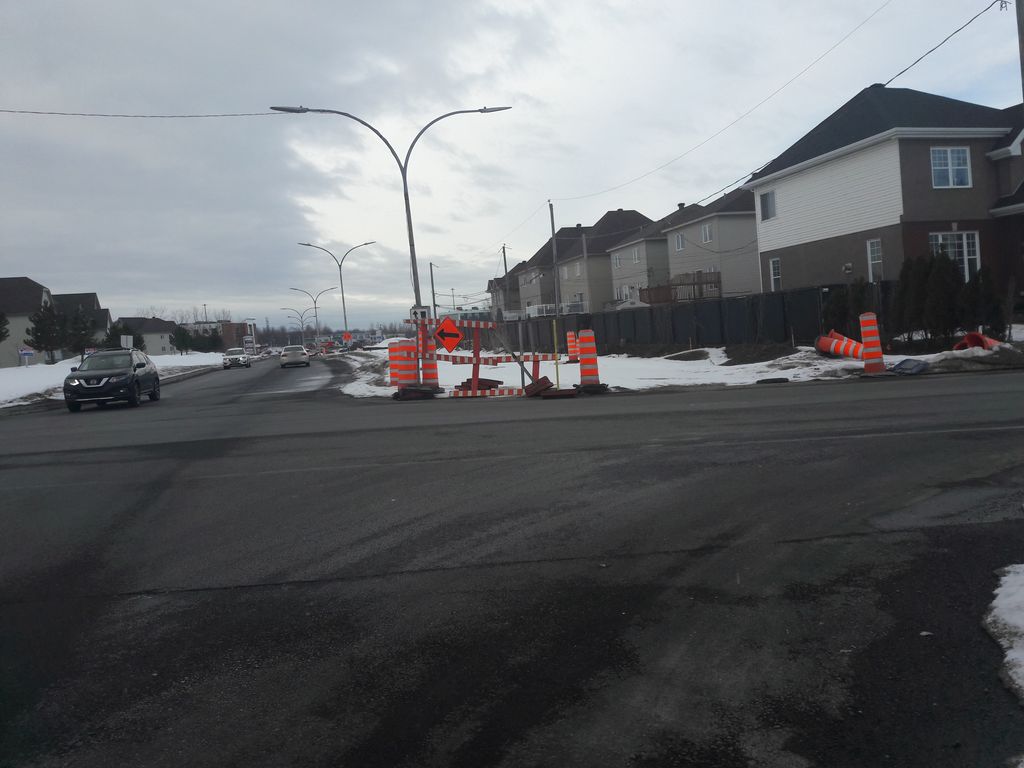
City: montreal